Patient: sex M, age 51
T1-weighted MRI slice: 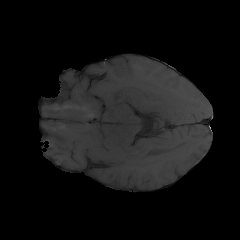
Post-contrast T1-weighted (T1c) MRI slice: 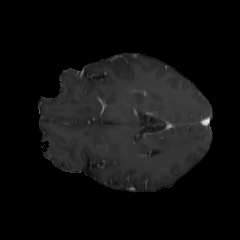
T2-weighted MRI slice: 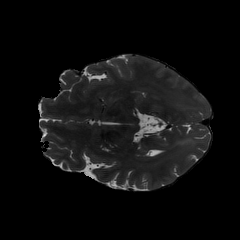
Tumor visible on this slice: no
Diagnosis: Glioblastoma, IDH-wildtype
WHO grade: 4